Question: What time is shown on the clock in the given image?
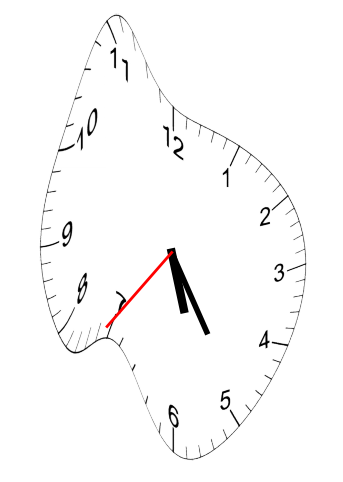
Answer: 05:24:36